Field crop: maize
Growth stage: 2
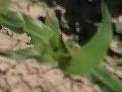
Species: maize